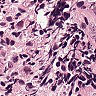
Metastatic tissue present: no